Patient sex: M
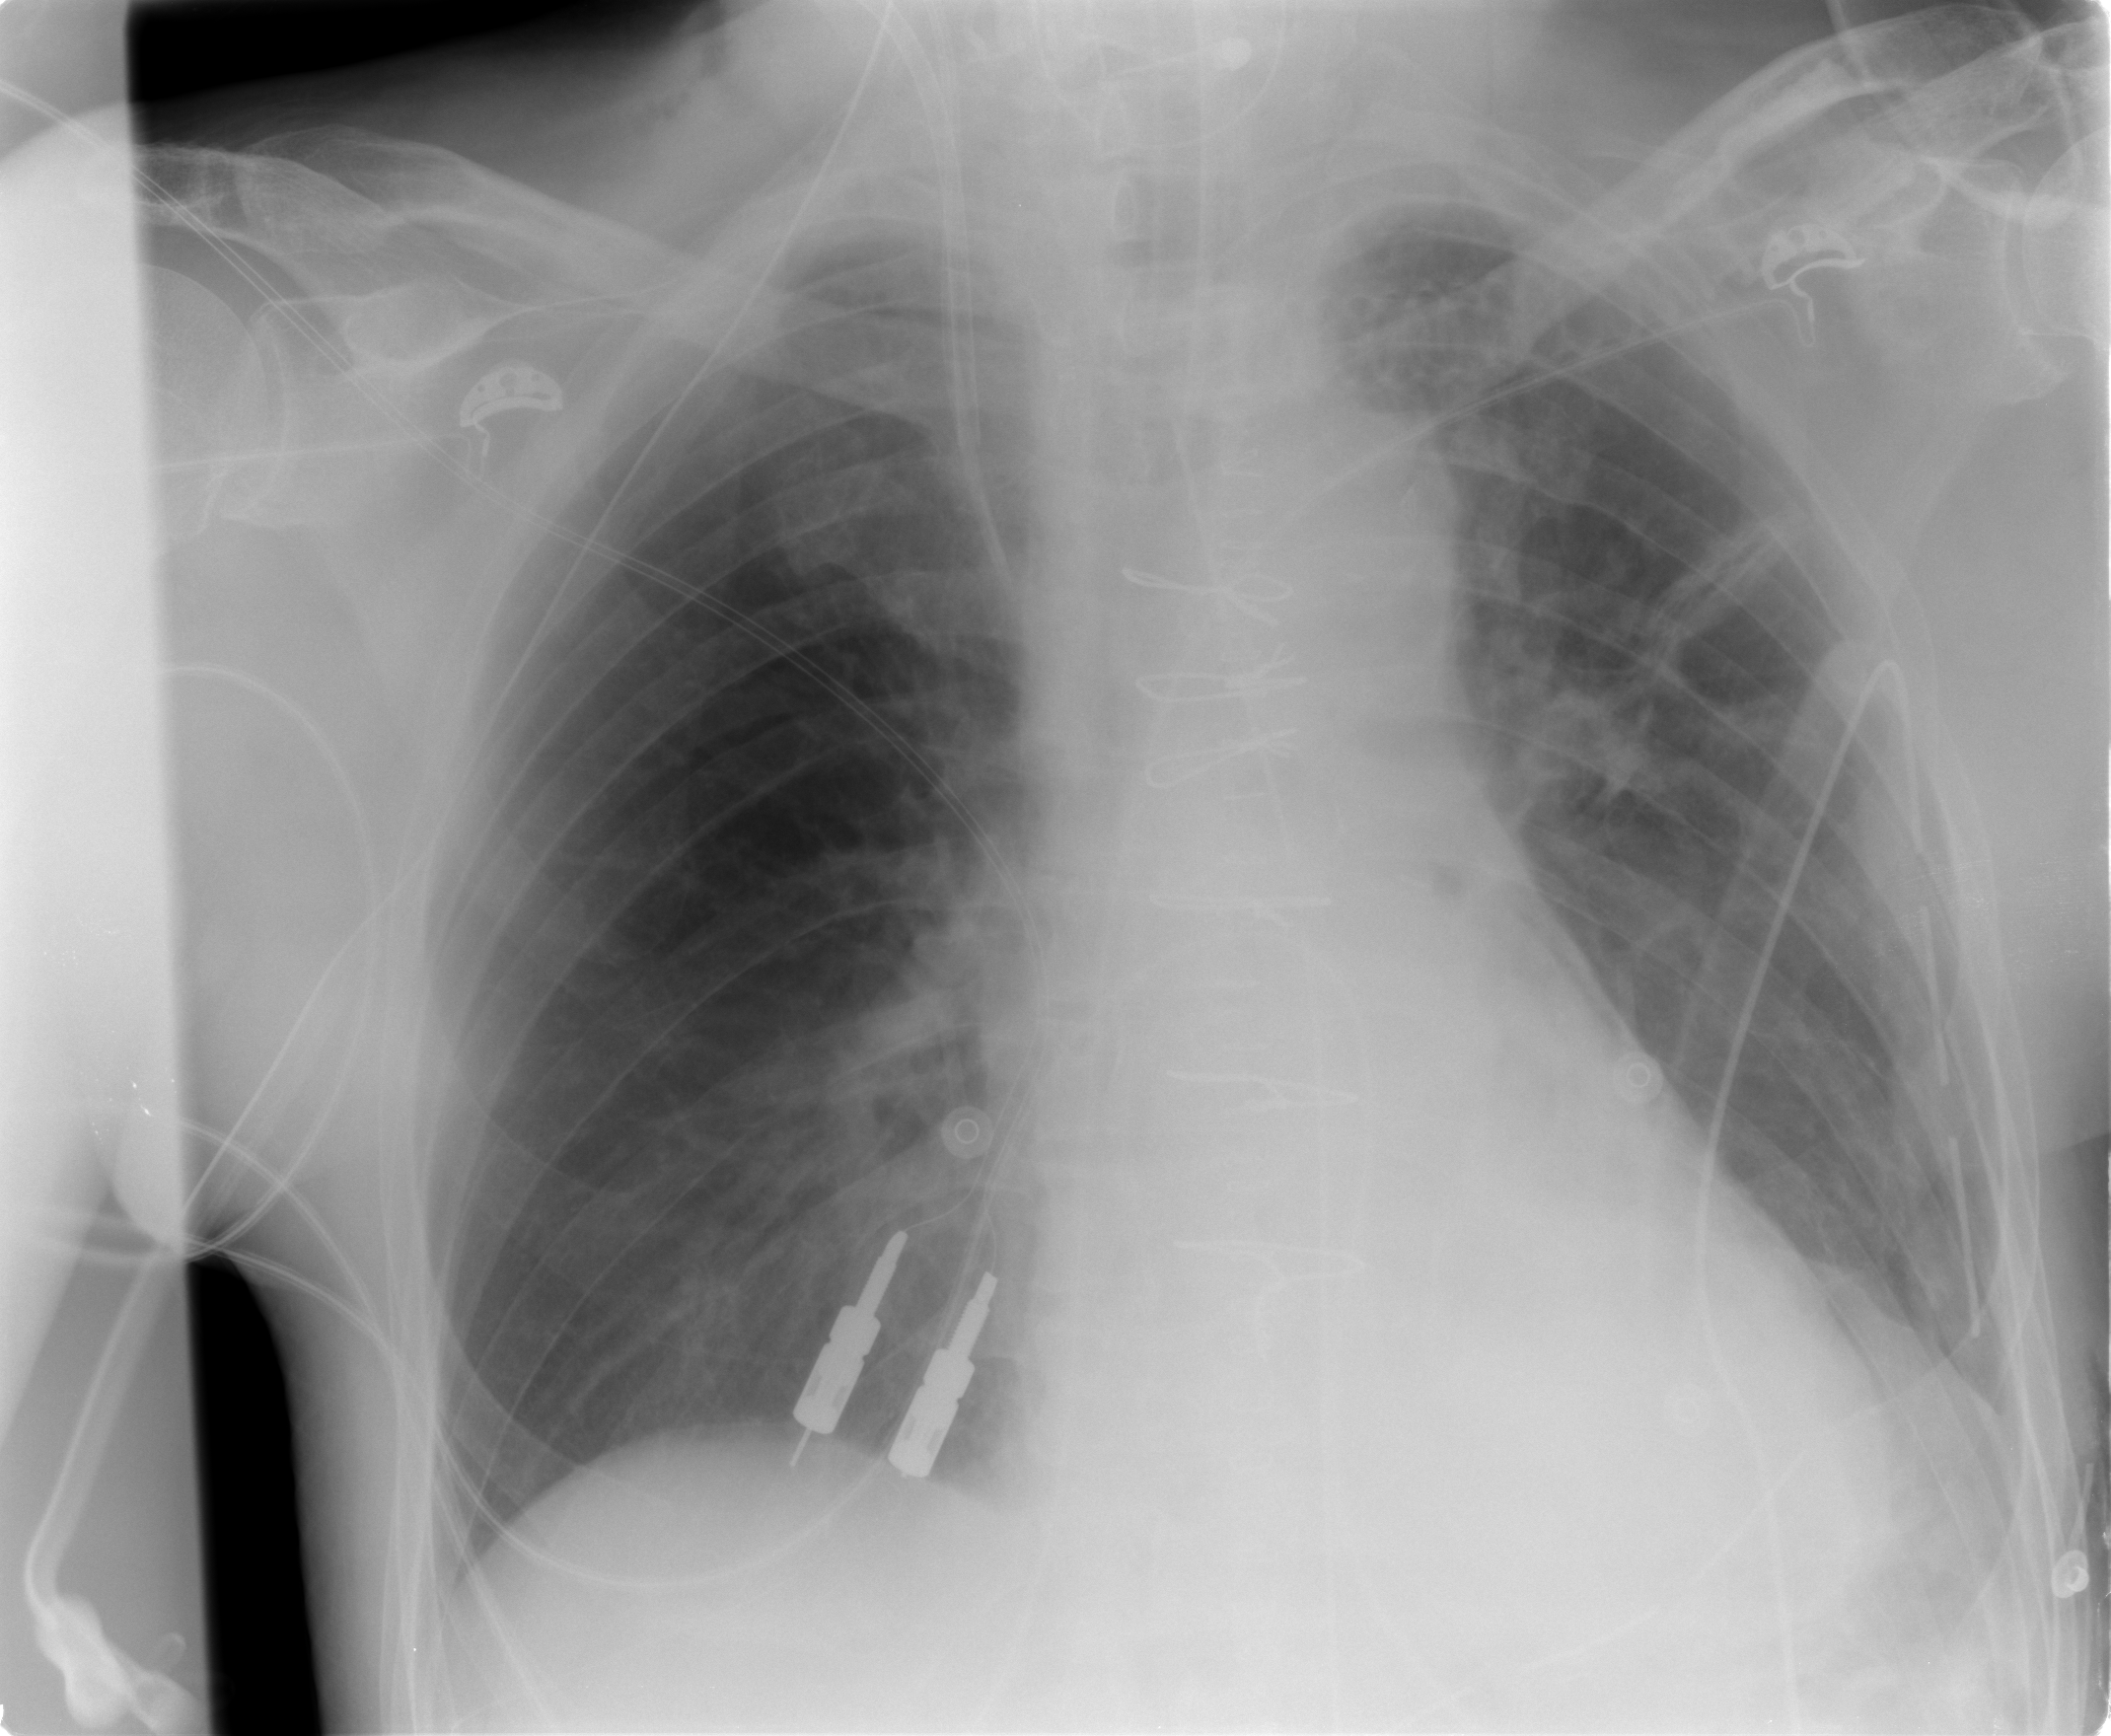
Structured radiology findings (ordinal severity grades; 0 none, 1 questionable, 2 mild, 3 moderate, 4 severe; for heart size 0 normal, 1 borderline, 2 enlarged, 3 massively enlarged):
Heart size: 0
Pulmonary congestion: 1
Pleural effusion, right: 0
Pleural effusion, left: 1
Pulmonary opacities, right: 0
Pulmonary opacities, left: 0
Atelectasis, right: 0
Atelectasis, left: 2